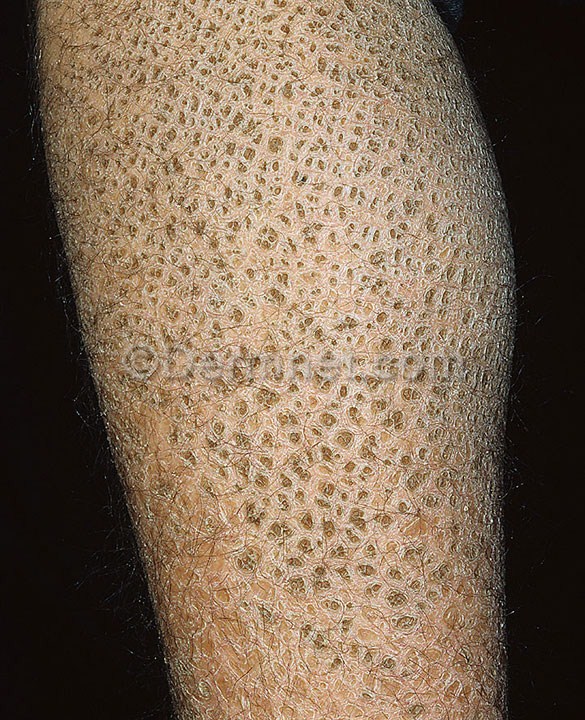
Disease: Atopic Dermatitis Photos